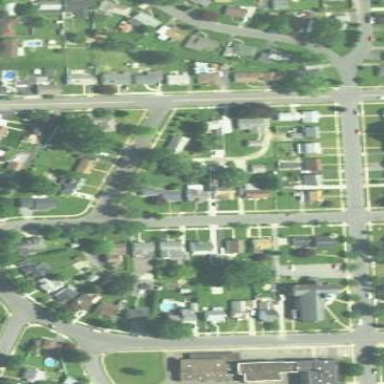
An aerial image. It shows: Sidewalk.